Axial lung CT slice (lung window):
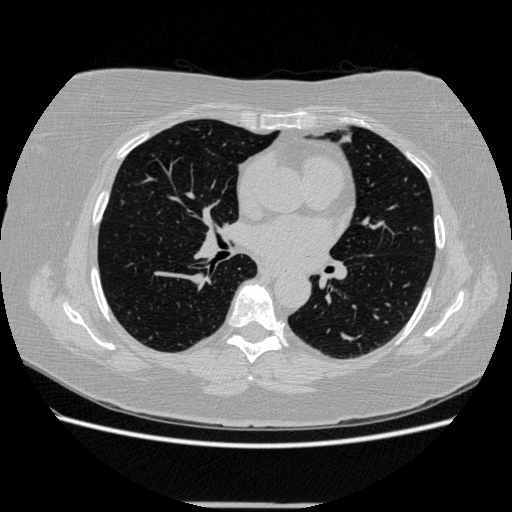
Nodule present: no